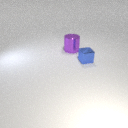
large purple metal cylinder behind small blue metal cube